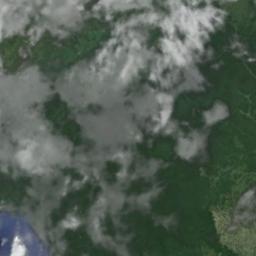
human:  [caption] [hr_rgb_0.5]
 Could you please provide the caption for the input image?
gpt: The white cloud is above green land .

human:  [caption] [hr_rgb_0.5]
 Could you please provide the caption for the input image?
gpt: The stratocumulus are located above the land covered by dense vegetation .

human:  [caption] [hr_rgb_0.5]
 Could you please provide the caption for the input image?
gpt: There is a layer of floating clouds on the sea .

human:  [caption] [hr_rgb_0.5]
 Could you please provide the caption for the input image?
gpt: Large fluffy white clouds on green earth .

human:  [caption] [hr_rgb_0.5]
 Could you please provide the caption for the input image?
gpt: There are pieces of white clouds over a green land .